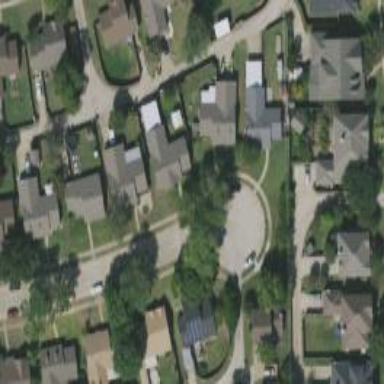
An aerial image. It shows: Circle-shaped turning circle on the road.